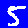
Digit: 5